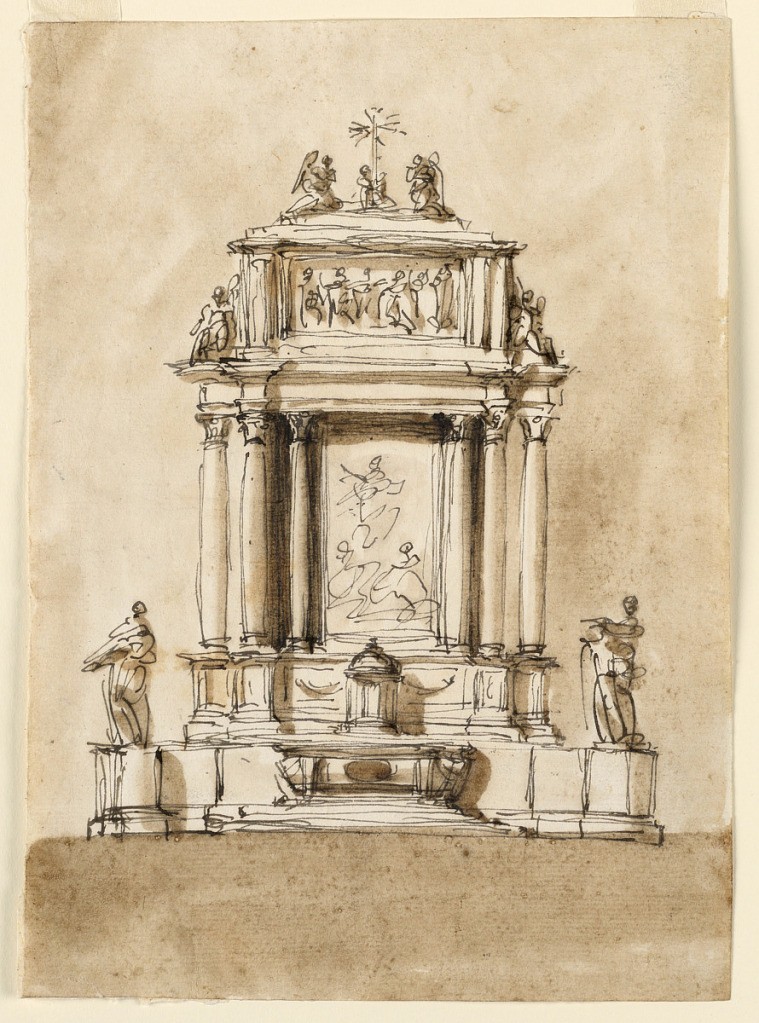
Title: Design of Main Altar
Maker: Giuseppe Barberi, Italian, 1746–1809
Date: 1746-1809
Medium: Pen and brown ink, brush and brown wash on lined off-white laid paper
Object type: Drawing
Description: The lower part is a variation of -1369, the round pedestals having a smaller diameter, the connecting walls being longer. Statues stand upon the pedestals. In the center of the retable is a picture of an Ascension. On either side are three columns, the central one is projecting. Above the entablature is a framed panel with a representation. Beside it are two sitting angels. On top of it is a base with two angels, adoring the cross, which is supported by a kneeling figure. Usual background.